Question: More often than not, one of my programs stops running and it becomes unresponsive. One of the more notorious examples would be the windows task manager:

When a program freezes like this, it usually just hangs like that and I kill the application. However, in some cases the application and resumes as if nothing had happened.
How does this work?
I would assume that when a program is stuck like this, it can't do anything but die, otherwise it wouldn't be stuck in the first place. Answers to this question are dependent on the language the application was written in, in that case feel free to use Java or C as a reference.
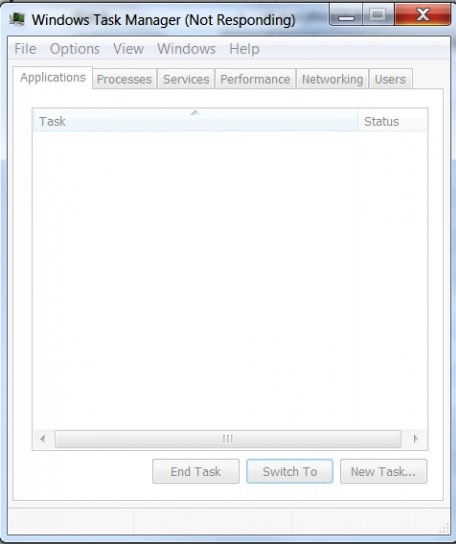
Answer: If the program is running something that takes a long time
(e.g. doing heavy calculations, waiting for a web reply)
on the UI thread itself, than the UI thread is stuck and can no longer
perform message pumping:
<URL>
When this happens the "not responsive" message may appear.
If the long term task is completed , than the program "unfreezes".